Chest X-ray:
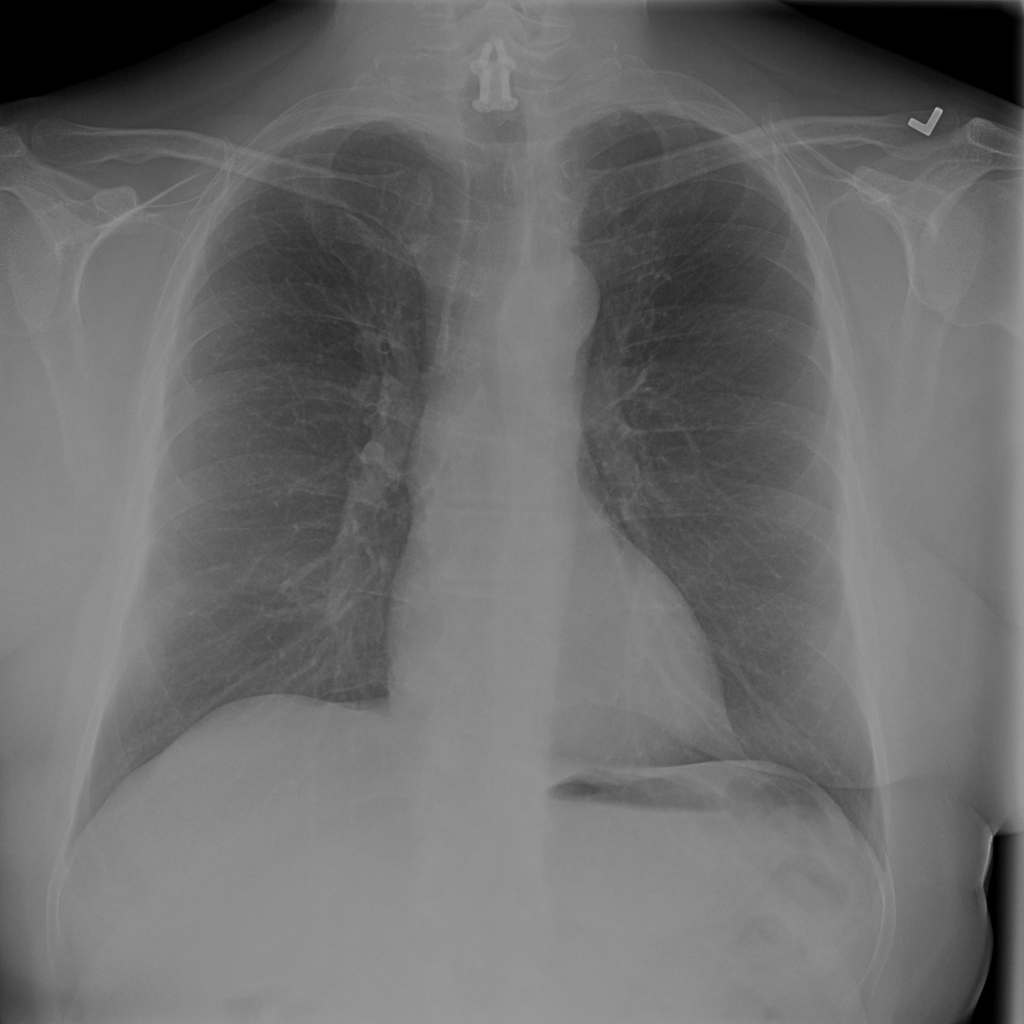
Findings: Pleural Thickening
No abnormal finding: no